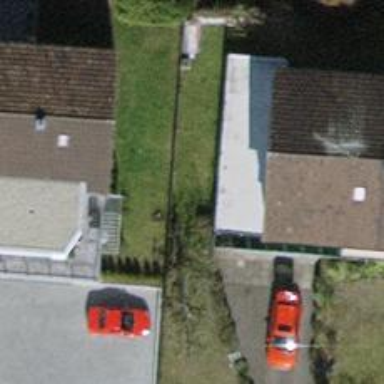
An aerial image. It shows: Hedge acting as barrier.